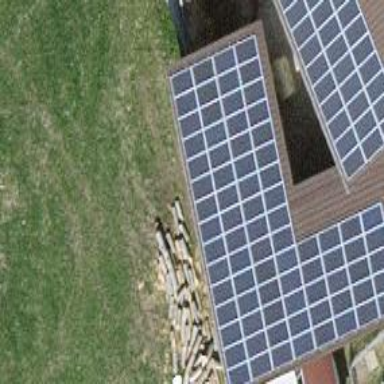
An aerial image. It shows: Solar power generator.